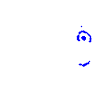
Particle: pion